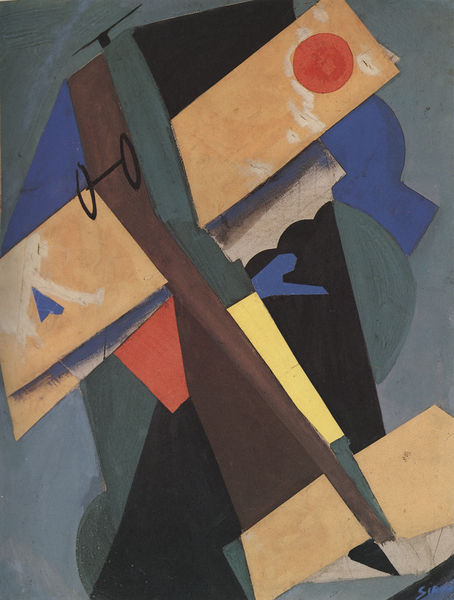
Titel: L'aeroplano
Künstler: Mario Sironi
Institution: Privatbesitz
Schlagwörter: blau, dunkel, himmel, kopf, wasser, weiß, gelb, grün, kubismus, kubistisch, braun, bunt, grau, hell, hut, orange, schwarz, rot, beige, expressionismus, muster, gesicht, öl, feld, felder, kreis, rund, ecke, schnabel, abstrakt, farben, flächen, farbe, formen, linien, ölfarbe, ölfarben, eckig, rechteck, linie, form, brille, fleck, halbkreis, ecken, flecken, geometrisch, blaugrün, kanten, geometrie, quadrat, bombe, kantig, feldf, flugzeug, elder, konstuktivismus, fleugzeug, flugzeig, tragflächen